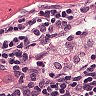
Metastatic tissue present: no